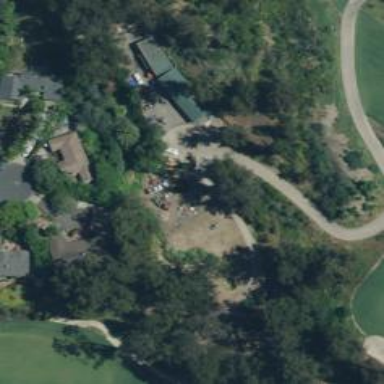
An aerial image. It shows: Path for golf carts.